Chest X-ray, AP view. Patient: 50 years old, sex M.
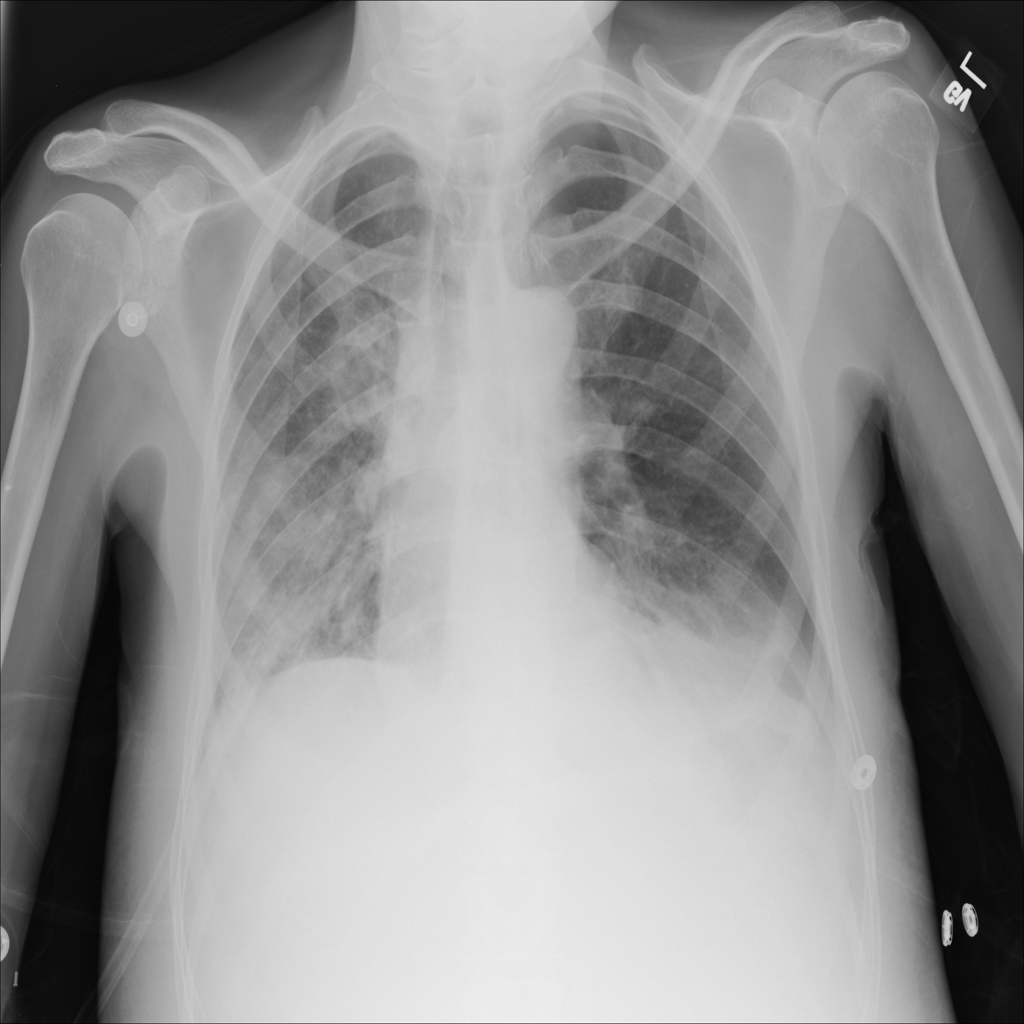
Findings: Pneumothorax